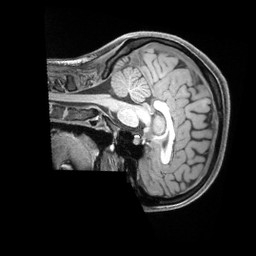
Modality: T1w
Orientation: sagittal
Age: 22
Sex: female
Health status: ill
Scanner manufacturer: siemens
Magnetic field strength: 3 T
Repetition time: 2.2 s
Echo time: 0.00218 s